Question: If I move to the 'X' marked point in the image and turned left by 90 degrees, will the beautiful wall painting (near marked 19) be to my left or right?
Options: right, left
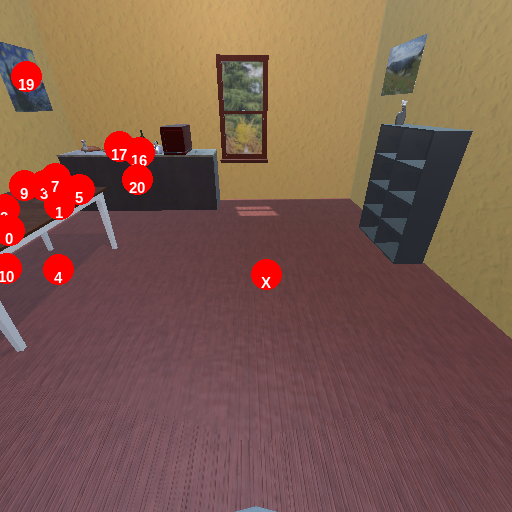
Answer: right